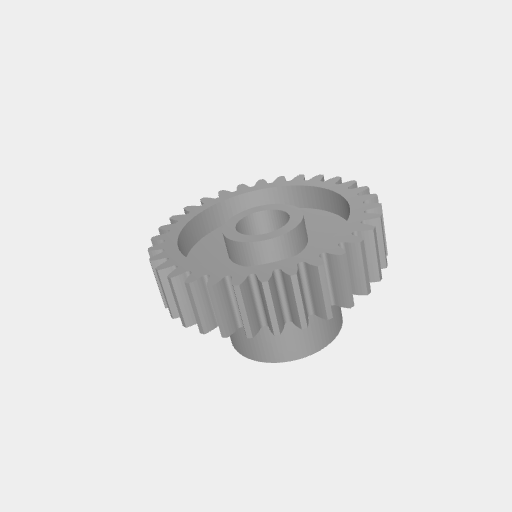
Part: PinionGear6ID30T